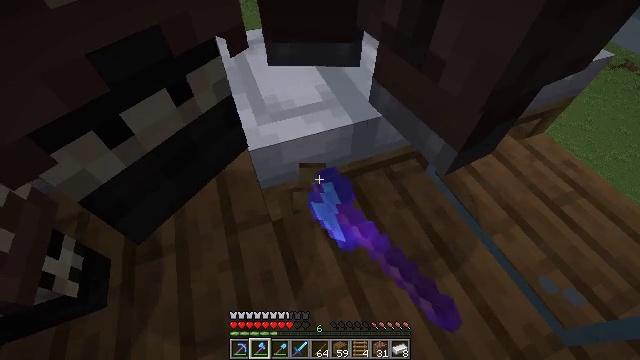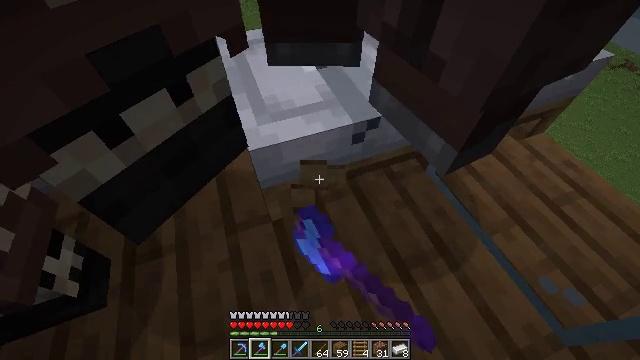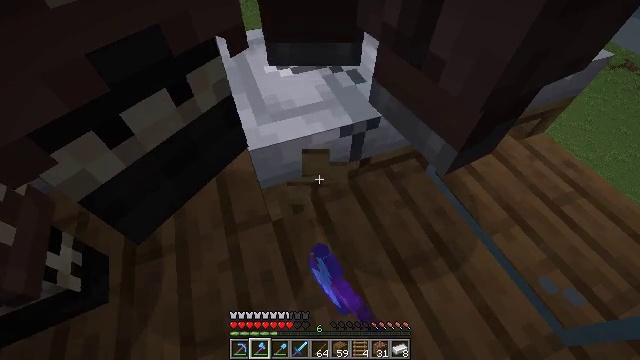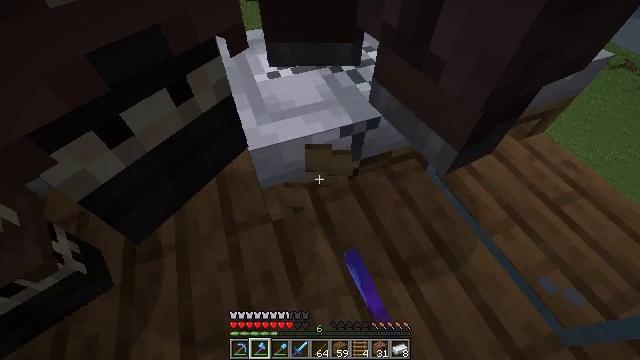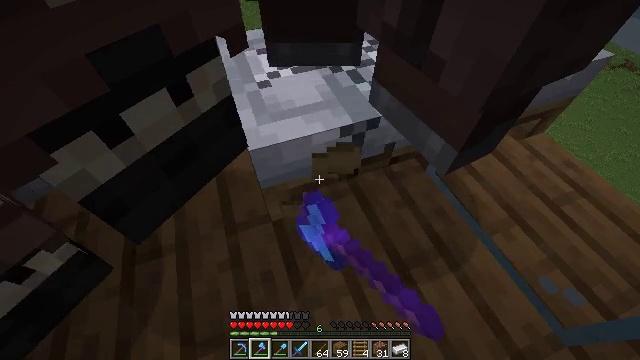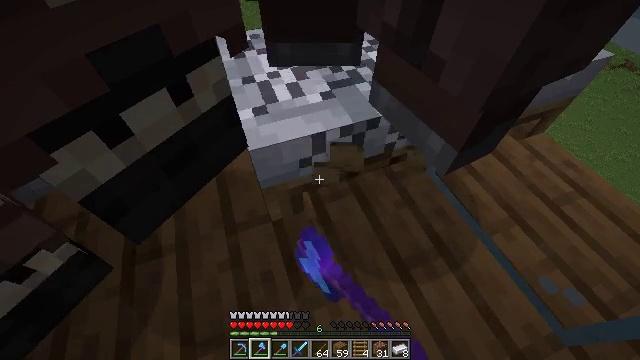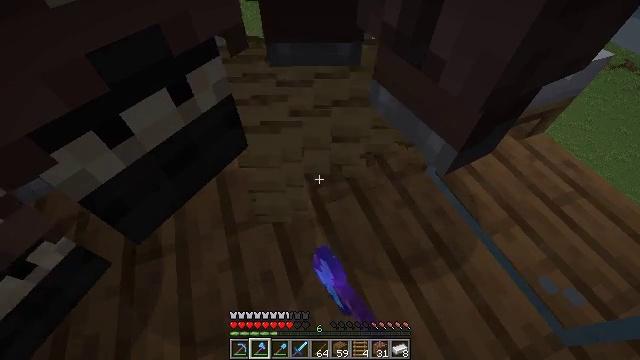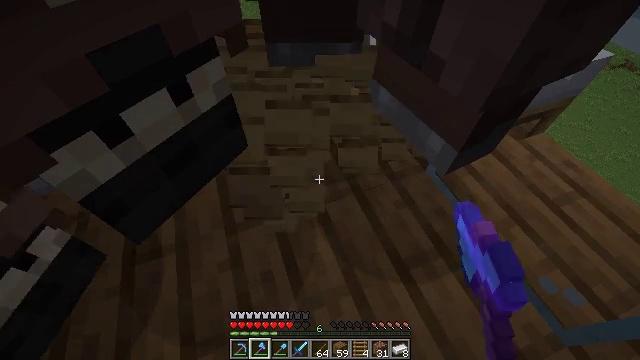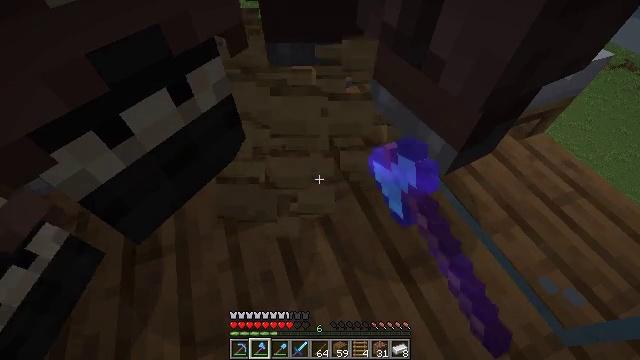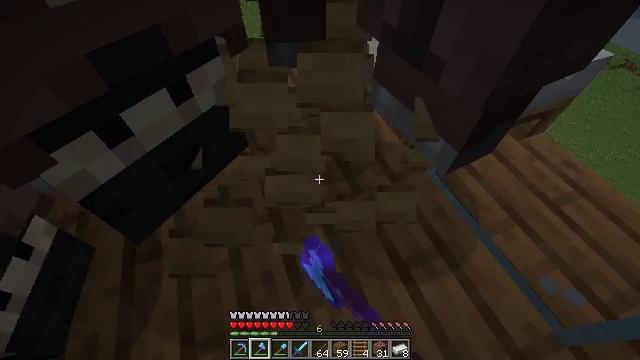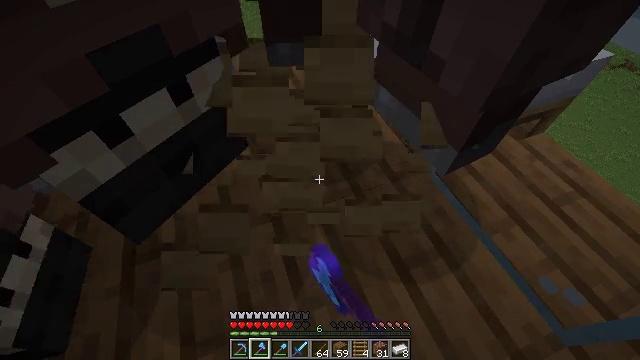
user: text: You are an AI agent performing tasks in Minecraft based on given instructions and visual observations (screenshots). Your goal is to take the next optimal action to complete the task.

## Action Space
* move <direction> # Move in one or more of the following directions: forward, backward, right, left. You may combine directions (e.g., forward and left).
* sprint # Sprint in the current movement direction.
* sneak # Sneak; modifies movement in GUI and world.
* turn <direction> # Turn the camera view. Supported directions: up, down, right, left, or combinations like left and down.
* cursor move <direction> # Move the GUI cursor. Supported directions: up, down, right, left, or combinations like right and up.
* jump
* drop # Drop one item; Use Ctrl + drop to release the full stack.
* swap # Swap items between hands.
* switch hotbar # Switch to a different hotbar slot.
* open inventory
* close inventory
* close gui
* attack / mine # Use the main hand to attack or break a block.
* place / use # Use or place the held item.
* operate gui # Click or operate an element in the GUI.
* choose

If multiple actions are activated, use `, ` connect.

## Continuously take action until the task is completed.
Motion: motion action
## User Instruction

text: Remove the white bed from its place.
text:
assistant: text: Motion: sneak, attack / mine
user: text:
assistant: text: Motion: sneak, attack / mine
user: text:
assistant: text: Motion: sneak, attack / mine
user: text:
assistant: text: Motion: sneak, attack / mine
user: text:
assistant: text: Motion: sneak, attack / mine
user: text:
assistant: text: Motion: sneak, attack / mine
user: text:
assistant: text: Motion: sneak, attack / mine
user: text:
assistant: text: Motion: sneak
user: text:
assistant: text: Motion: sneak
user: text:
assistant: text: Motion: sneak
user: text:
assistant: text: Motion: sneak